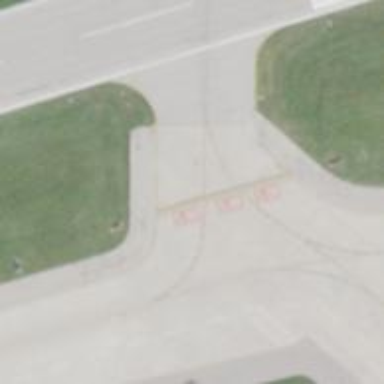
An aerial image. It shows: Image of taxiway at airport.